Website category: book
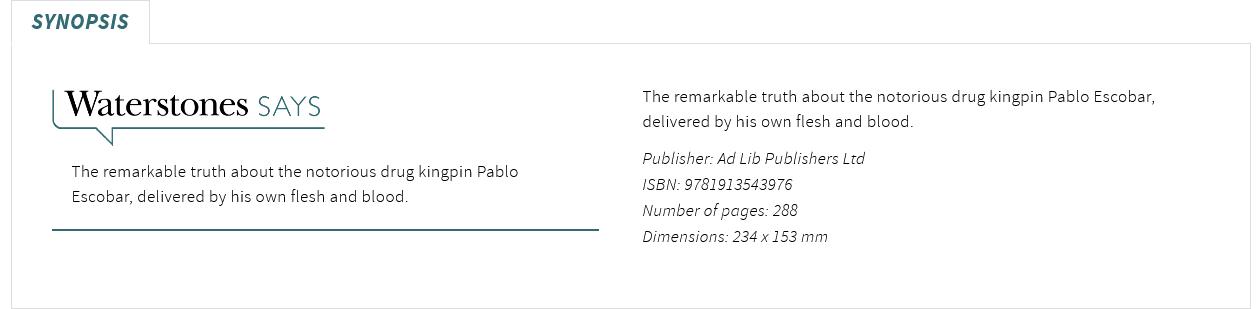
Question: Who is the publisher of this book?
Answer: Ad Lib Publishers Ltd

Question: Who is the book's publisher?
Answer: Ad Lib Publishers Ltd

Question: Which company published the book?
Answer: Ad Lib Publishers Ltd

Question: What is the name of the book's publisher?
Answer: Ad Lib Publishers Ltd

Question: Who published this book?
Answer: Ad Lib Publishers Ltd

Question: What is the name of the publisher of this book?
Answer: Ad Lib Publishers Ltd

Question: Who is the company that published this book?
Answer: Ad Lib Publishers Ltd

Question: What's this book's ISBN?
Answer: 9781913543976

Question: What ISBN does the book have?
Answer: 9781913543976

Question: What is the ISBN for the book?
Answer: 9781913543976

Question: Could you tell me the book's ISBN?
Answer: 9781913543976

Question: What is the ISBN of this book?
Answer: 9781913543976

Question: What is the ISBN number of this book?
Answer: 9781913543976

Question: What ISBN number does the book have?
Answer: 9781913543976

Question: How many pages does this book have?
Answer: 288

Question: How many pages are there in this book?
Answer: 288

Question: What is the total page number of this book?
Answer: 288

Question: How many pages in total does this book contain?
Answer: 288

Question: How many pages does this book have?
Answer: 288

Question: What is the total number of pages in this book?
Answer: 288

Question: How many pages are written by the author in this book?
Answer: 288

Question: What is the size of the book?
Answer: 234 x 153 mm

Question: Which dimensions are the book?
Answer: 234 x 153 mm

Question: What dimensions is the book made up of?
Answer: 234 x 153 mm

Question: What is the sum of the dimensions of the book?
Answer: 234 x 153 mm

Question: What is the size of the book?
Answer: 234 x 153 mm

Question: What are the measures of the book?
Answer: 234 x 153 mm

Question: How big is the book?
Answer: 234 x 153 mm